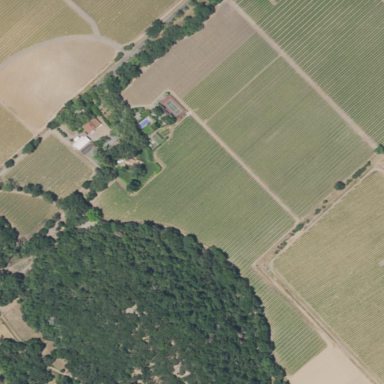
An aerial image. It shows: Vineyard where grapes are grown.